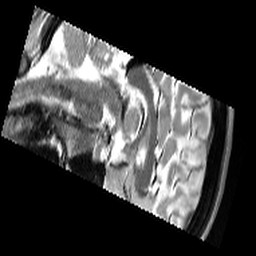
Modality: T2w
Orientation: sagittal
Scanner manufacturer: siemens
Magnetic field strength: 3 T
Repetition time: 9.86 s
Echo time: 0.05 s